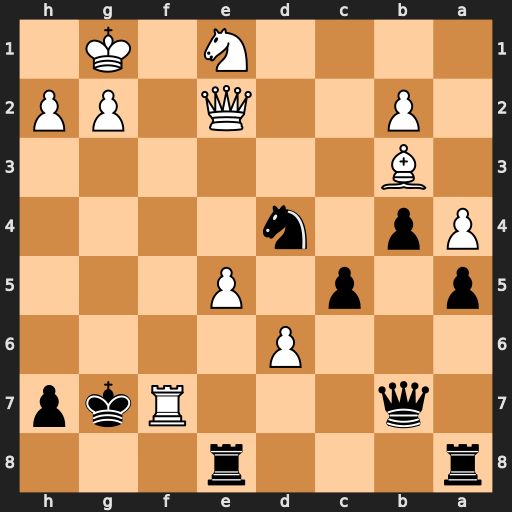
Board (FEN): r3r3/1q3Rkp/3P4/p1p1P3/Pp1n4/1B6/1P2Q1PP/4N1K1
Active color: b
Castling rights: -
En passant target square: -
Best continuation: Qxf7 Qg4+ Qg6